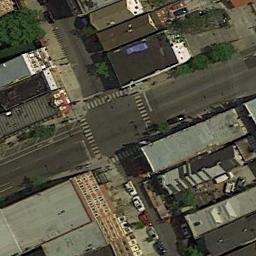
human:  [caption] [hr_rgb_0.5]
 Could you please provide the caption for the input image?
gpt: An intersection with sparse traffic is between some neatly arranged houses .

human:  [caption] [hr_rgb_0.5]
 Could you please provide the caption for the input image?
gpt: There are many buildings of different shapes and sizes beside the intersection .

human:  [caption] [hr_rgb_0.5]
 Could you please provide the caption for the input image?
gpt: There are several moving vehicles on the road at the intersection, With many buildings and some trees around the intersection .

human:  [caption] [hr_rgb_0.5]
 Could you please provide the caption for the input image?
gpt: There are many big trees around the intersection .

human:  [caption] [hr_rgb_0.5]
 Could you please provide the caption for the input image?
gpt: There are some gray buildings beside the intersection .